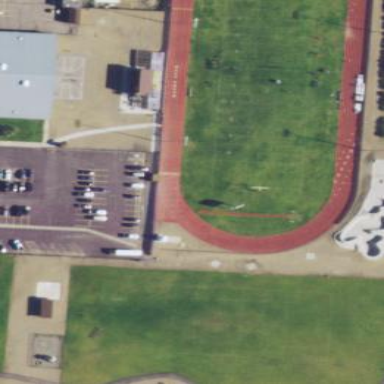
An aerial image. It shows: American football pitch with grass surface.